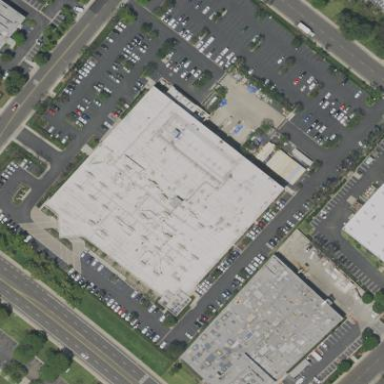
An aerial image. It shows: Commercial building.